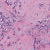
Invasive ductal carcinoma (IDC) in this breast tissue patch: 1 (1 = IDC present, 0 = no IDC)